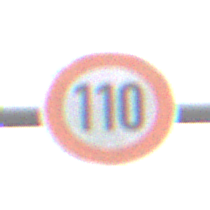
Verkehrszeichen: Geschwindigkeit110
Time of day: Midday
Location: Outdoor (Nature)
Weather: Overcast
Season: NotSpecified
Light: Natural